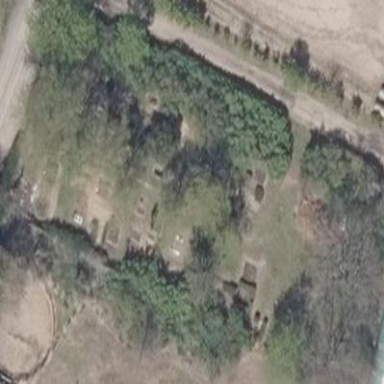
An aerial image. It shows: Cemetery.